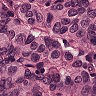
Metastatic tissue present: yes